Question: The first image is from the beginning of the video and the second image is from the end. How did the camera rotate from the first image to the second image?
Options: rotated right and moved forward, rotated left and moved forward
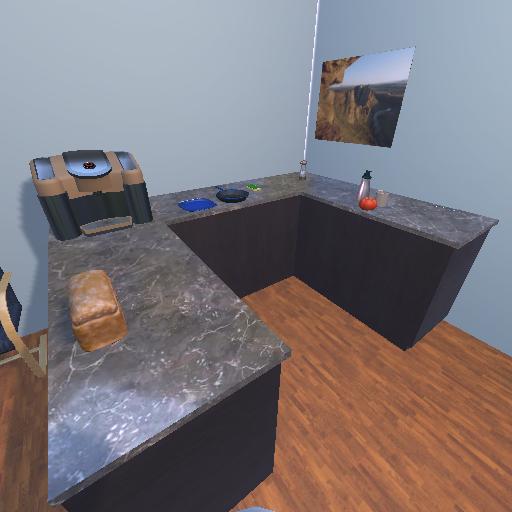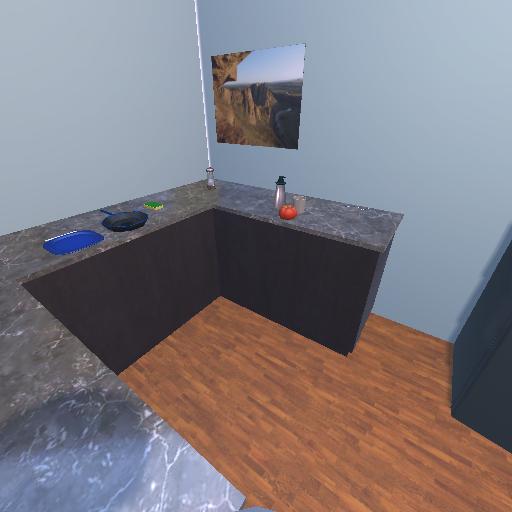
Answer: rotated right and moved forward